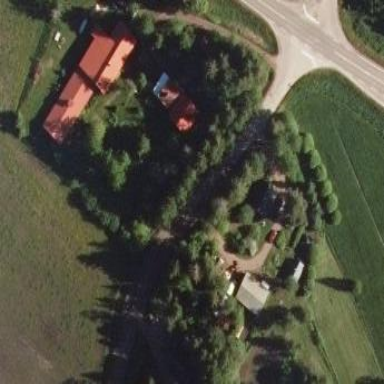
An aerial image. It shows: Farmyard area.